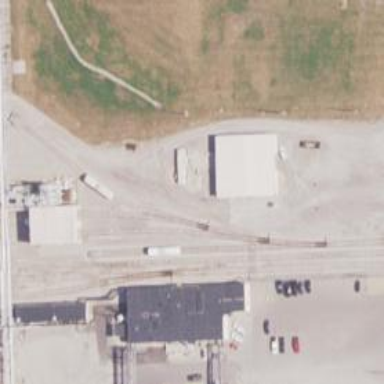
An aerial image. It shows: Rail spur service.